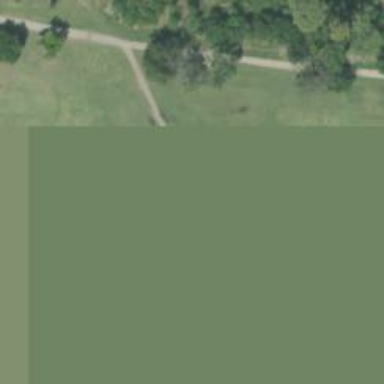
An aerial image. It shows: Golf cartpath that is also road path.